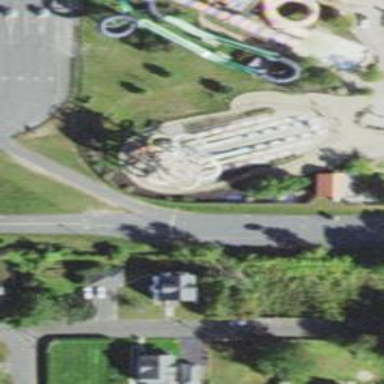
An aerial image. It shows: Water slide attraction.